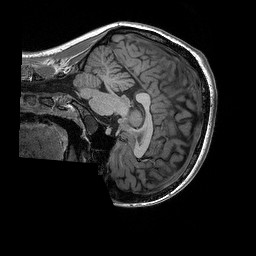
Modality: T1w
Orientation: sagittal
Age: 21
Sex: female
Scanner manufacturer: siemens
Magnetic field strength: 3 T
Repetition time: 2.3 s
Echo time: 0.00298 s